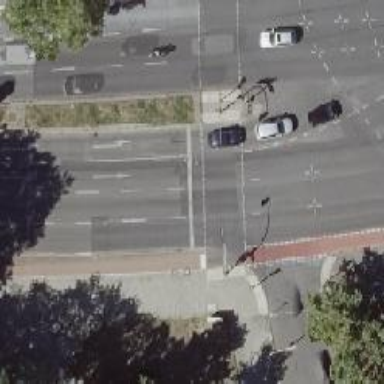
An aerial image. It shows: Crossing with traffic signals.